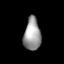
Tissue: lung
Cell type: Epithelial cells
Senescence score: 0.652
Nuclear area (px): 535
Mean DAPI intensity: 154.454